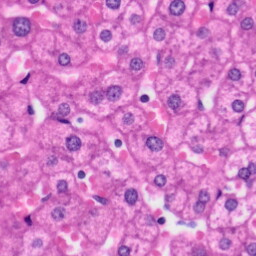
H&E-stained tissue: Liver